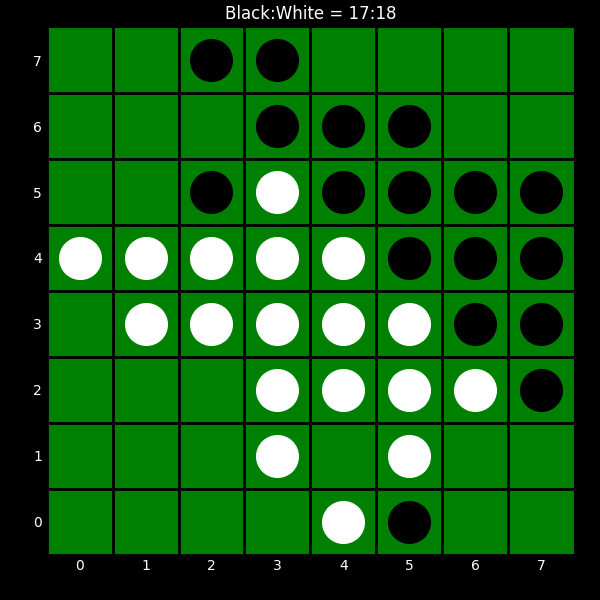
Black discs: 17
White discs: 18